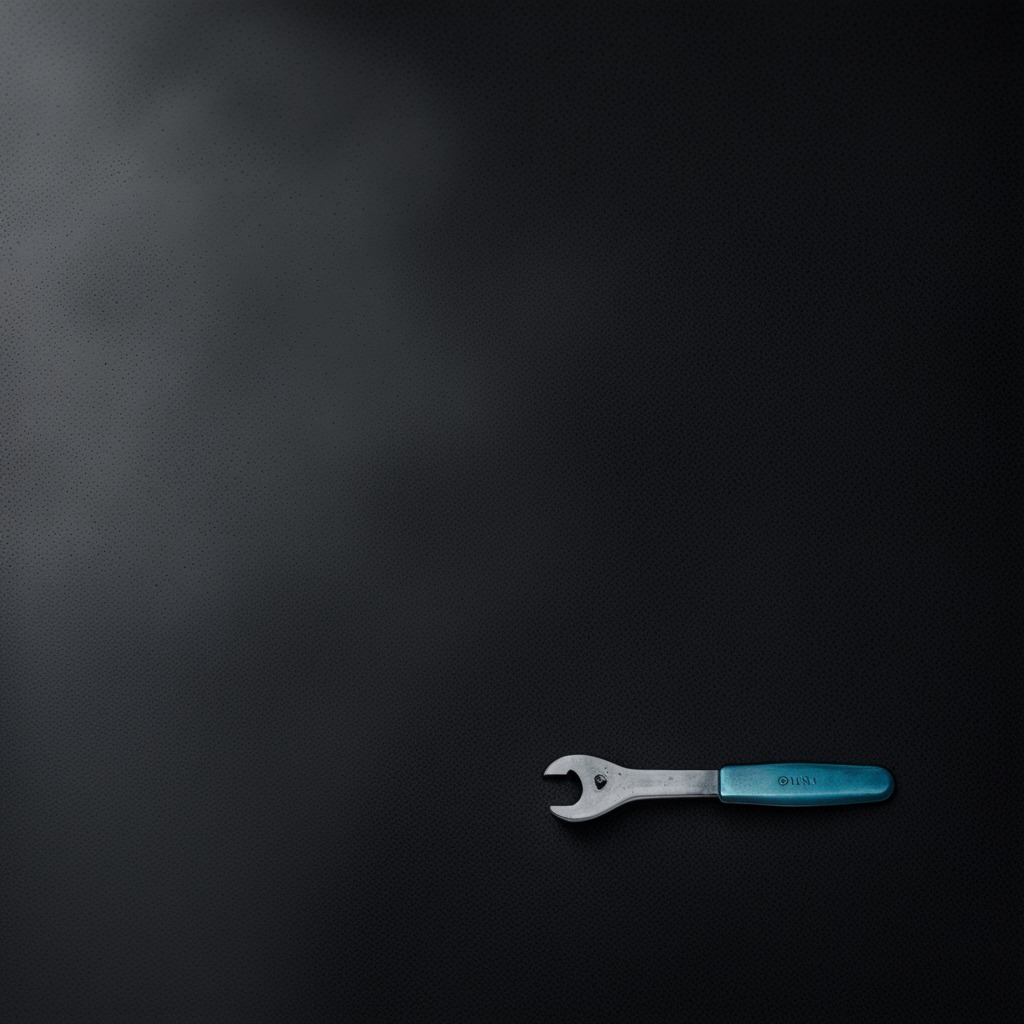
An wrench is lying on a clean granite tabletop covered with a black rubber mat inside a workshop at night.